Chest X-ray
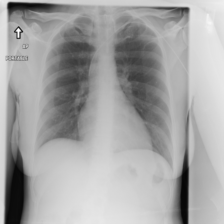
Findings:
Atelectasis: negative
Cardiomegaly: negative
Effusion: negative
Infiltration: negative
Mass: negative
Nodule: negative
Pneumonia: negative
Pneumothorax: negative
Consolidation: negative
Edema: negative
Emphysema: negative
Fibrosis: negative
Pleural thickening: negative
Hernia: negative